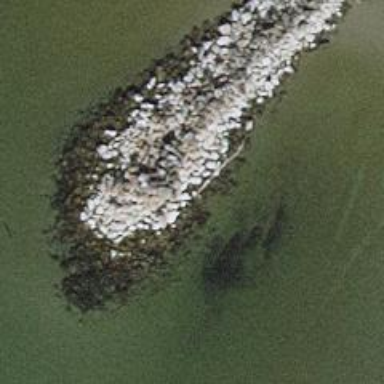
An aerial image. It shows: Man-made pier.